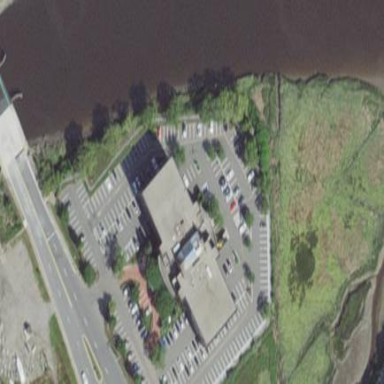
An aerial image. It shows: Building.